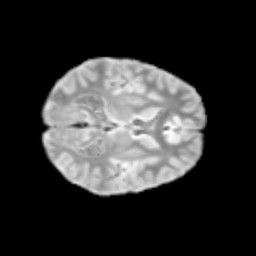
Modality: T2w
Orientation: axial
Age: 11
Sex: male
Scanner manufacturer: siemens
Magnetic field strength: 3 T
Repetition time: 3.8 s
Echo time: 0.07 s